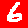
Digit: 6